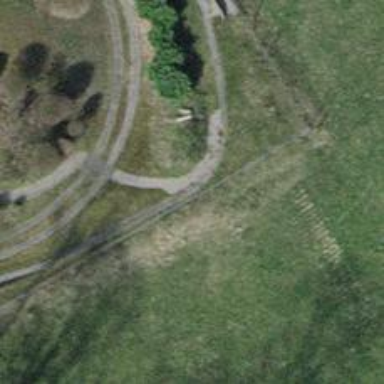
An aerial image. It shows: Miniature railway.